Question: '''
<li class="booklink">
<a class="table link" href="/ebooks/4300.mobile" accesskey="5">
<span class="row">
<span class="cell leftcell">
<span class="icon icon_book"></span>
</span>
<span class="cell content">
<span class="title">Ulysses</span>
<span class="subtitle">James Joyce</span>
<span class="extra">7824 downloads</span>
</span>
<span class="cell rightcell">
<span class="icon icon_next"></span>
</span>
</span>
</a>
</li>
'''

I want to parse HTML like this and get the 'href' link and 'title' using JSoup.
I tried many ways but never succeeded.
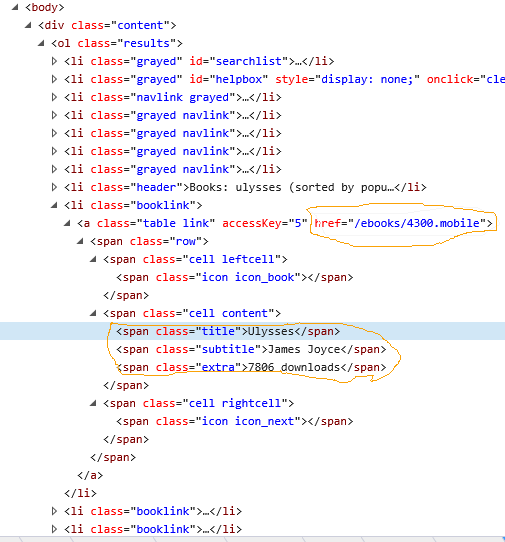
Answer: Try this:
'''
import java.io.IOException;
import java.util.List;
import org.jsoup.Jsoup;
import org.jsoup.nodes.Document;
import org.jsoup.nodes.Element;
public class BookScraper {
public static void main(String[] args) throws IOException {
Document document = Jsoup.connect("https://m.gutenberg.org/ebooks/search.mobile/?query=ulysses").get();
List<Element> bookLinks = document.select("body > div.content > ol > li[class=booklink]");
for (Element bookLink : bookLinks) {
String href = bookLink.select(".table.link").get(0).absUrl("href");
String title = bookLink.select(".cell.content .title").text();
String subTitle = bookLink.select(".cell.content .subtitle").text();
String extra = bookLink.select(".cell.content .extra").text();
System.out.println("Link : " + href);
System.out.println(" Title : " + title);
System.out.println(" Subtitle : " + subTitle);
System.out.println(" Info : " + extra);
}
}
}
'''
Sample Output:
'''
Link : https://m.gutenberg.org/ebooks/4300.mobile
Title : Ulysses
Subtitle : James Joyce
Info : 7824 downloads
Link : https://m.gutenberg.org/ebooks/4367.mobile
Title : Personal Memoirs of U. S. Grant, Complete
Subtitle : Ulysses S. Grant
Info : 1459 downloads
Link : https://m.gutenberg.org/ebooks/20151.mobile
Title : Hidden Treasures; Or, Why Some Succeed While Others Fail
Subtitle : Harry A. Lewis
Info : 199 downloads
Link : https://m.gutenberg.org/ebooks/32884.mobile
Title : Ideas of Good and Evil
Subtitle : W. B. Yeats
Info : 143 downloads
Link : https://m.gutenberg.org/ebooks/35742.mobile
Title : American Leaders and Heroes: A preliminary text-book in United States History
Subtitle : Wilbur F. Gordy
Info : 143 downloads
Link : https://m.gutenberg.org/ebooks/32326.mobile
Title : Tales of Troy and Greece
Subtitle : Andrew Lang
Info : 118 downloads
Link : https://m.gutenberg.org/ebooks/7768.mobile
Title : The Adventures of Ulysses
Subtitle : Charles Lamb
Info : 108 downloads
Link : https://m.gutenberg.org/ebooks/11490.mobile
Title : American Negro Slavery
Subtitle : Ulrich Bonnell Phillips
Info : 102 downloads
Link : https://m.gutenberg.org/ebooks/17667.mobile
Title : Dialogues of the Dead
Subtitle : Baron George Lyttelton Lyttelton and Mrs. Montagu
Info : 98 downloads
Link : https://m.gutenberg.org/ebooks/2851.mobile
Title : Sixes and Sevens
Subtitle : O. Henry
Info : 97 downloads
Link : https://m.gutenberg.org/ebooks/32728.mobile
Title : The English in the West Indies; Or, The Bow of Ulysses
Subtitle : James Anthony Froude
Info : 69 downloads
Link : https://m.gutenberg.org/ebooks/41935.mobile
Title : The Adventures of Ulysses the Wanderer
Subtitle : Homer and Guy Thorne
Info : 67 downloads
Link : https://m.gutenberg.org/ebooks/32628.mobile
Title : The Child's Book of American Biography
Subtitle : Mary Stoyell Stimpson
Info : 63 downloads
Link : https://m.gutenberg.org/ebooks/29659.mobile
Title : Manual of American Grape-Growing
Subtitle : U. P. Hedrick
Info : 54 downloads
Link : https://m.gutenberg.org/ebooks/46327.mobile
Title : The Cherries of New York
Subtitle : U. P. Hedrick
Info : 47 downloads
Link : https://m.gutenberg.org/ebooks/5860.mobile
Title : Personal Memoirs of U. S. Grant, Part 1.
Subtitle : Ulysses S. Grant
Info : 46 downloads
Link : https://m.gutenberg.org/ebooks/51076.mobile
Title : Aaron Rodd, Diviner
Subtitle : E. Phillips Oppenheim
Info : 34 downloads
Link : https://m.gutenberg.org/ebooks/45978.mobile
Title : The Grapes of New York
Subtitle : U. P. Hedrick
Info : 33 downloads
Link : https://m.gutenberg.org/ebooks/46347.mobile
Title : Men of Our Times; Or, Leading Patriots of the Day
Subtitle : Harriet Beecher Stowe
Info : 31 downloads
Link : https://m.gutenberg.org/ebooks/4546.mobile
Title : Memoirs of the Union's Three Great Civil War Generals
Subtitle : Ulysses S. Grant, William T. Sherman, and Philip Henry Sheridan
Info : 30 downloads
Link : https://m.gutenberg.org/ebooks/47263.mobile
Title : The Peaches of New York
Subtitle : U. P. Hedrick
Info : 30 downloads
Link : https://m.gutenberg.org/ebooks/39626.mobile
Title : An Alphabet of History
Subtitle : Wilbur D. Nesbit
Info : 28 downloads
Link : https://m.gutenberg.org/ebooks/46994.mobile
Title : The Pears of New York
Subtitle : U. P. Hedrick
Info : 27 downloads
Link : https://m.gutenberg.org/ebooks/43982.mobile
Title : Stories of the Old World
Subtitle : Alfred John Church
Info : 26 downloads
Link : https://m.gutenberg.org/ebooks/28386.mobile
Title : Ulysses S. Grant
Subtitle : Walter Allen
Info : 25 downloads
'''